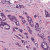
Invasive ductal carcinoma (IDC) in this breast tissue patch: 1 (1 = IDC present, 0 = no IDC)